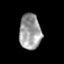
Tissue: prostate
Cell type: Fibroblasts
Senescence score: 0.6912
Nuclear area (px): 755
Mean DAPI intensity: 156.122